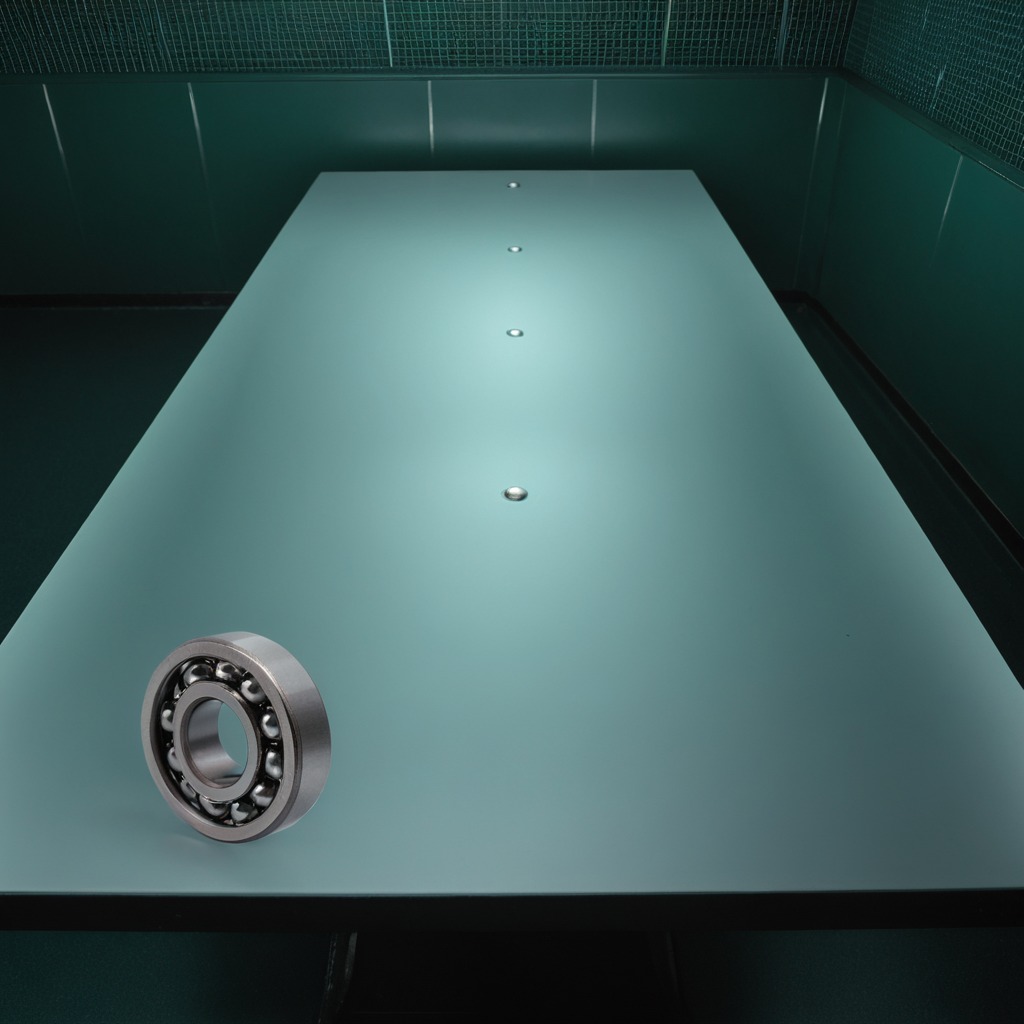
A metal ball bearing is lying on a clean empty table in a railway signal maintenance room lit by harsh overhead fluorescents.